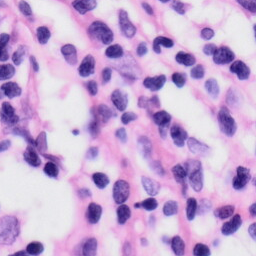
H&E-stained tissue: Skin